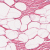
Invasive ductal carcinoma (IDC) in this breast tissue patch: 0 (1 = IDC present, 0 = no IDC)